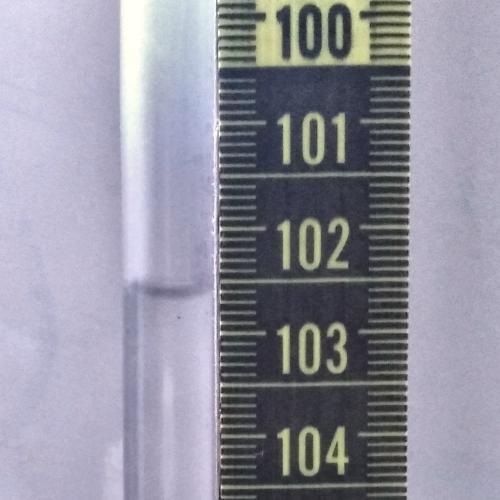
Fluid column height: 102.6 cm